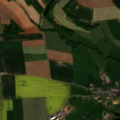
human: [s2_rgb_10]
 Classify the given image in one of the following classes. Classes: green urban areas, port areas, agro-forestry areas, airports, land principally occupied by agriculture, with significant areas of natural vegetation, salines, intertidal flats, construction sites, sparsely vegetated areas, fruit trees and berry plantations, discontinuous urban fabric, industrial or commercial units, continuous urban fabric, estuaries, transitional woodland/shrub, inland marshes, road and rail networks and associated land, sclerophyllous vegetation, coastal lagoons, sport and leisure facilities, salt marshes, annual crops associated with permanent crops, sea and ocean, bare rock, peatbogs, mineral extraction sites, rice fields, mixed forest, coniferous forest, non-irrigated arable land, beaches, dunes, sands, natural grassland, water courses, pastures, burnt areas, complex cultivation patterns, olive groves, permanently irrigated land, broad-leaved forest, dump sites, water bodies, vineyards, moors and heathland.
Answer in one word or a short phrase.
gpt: non-irrigated arable land, pastures, complex cultivation patterns, land principally occupied by agriculture, with significant areas of natural vegetation, broad-leaved forest